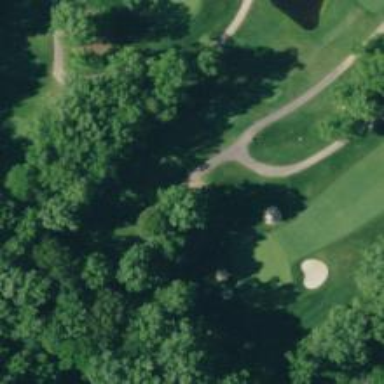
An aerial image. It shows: Path designated for golf carts.